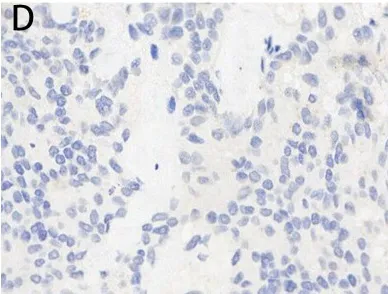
Prostate biopsy pathology results. And NapsinA Magnification 100x.
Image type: pathology (immunostaining)